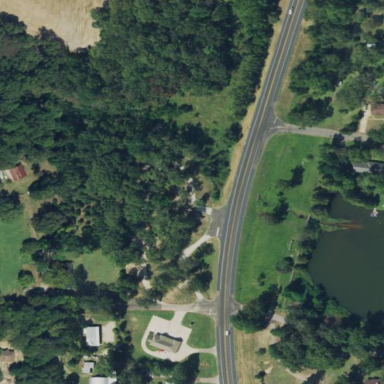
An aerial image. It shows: Rest area on the road.